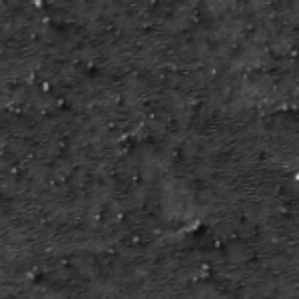
Label: frost